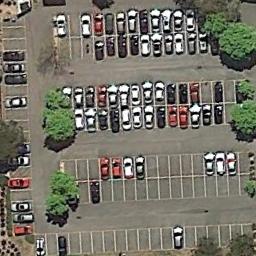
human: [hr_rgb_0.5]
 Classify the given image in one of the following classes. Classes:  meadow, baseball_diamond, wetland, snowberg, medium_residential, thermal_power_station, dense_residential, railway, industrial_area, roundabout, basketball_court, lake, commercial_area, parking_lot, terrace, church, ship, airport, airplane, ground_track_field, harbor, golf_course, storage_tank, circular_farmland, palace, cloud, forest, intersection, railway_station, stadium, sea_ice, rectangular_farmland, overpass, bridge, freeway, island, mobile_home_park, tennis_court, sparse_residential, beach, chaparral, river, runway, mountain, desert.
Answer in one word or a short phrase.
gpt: parking_lot